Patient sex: F
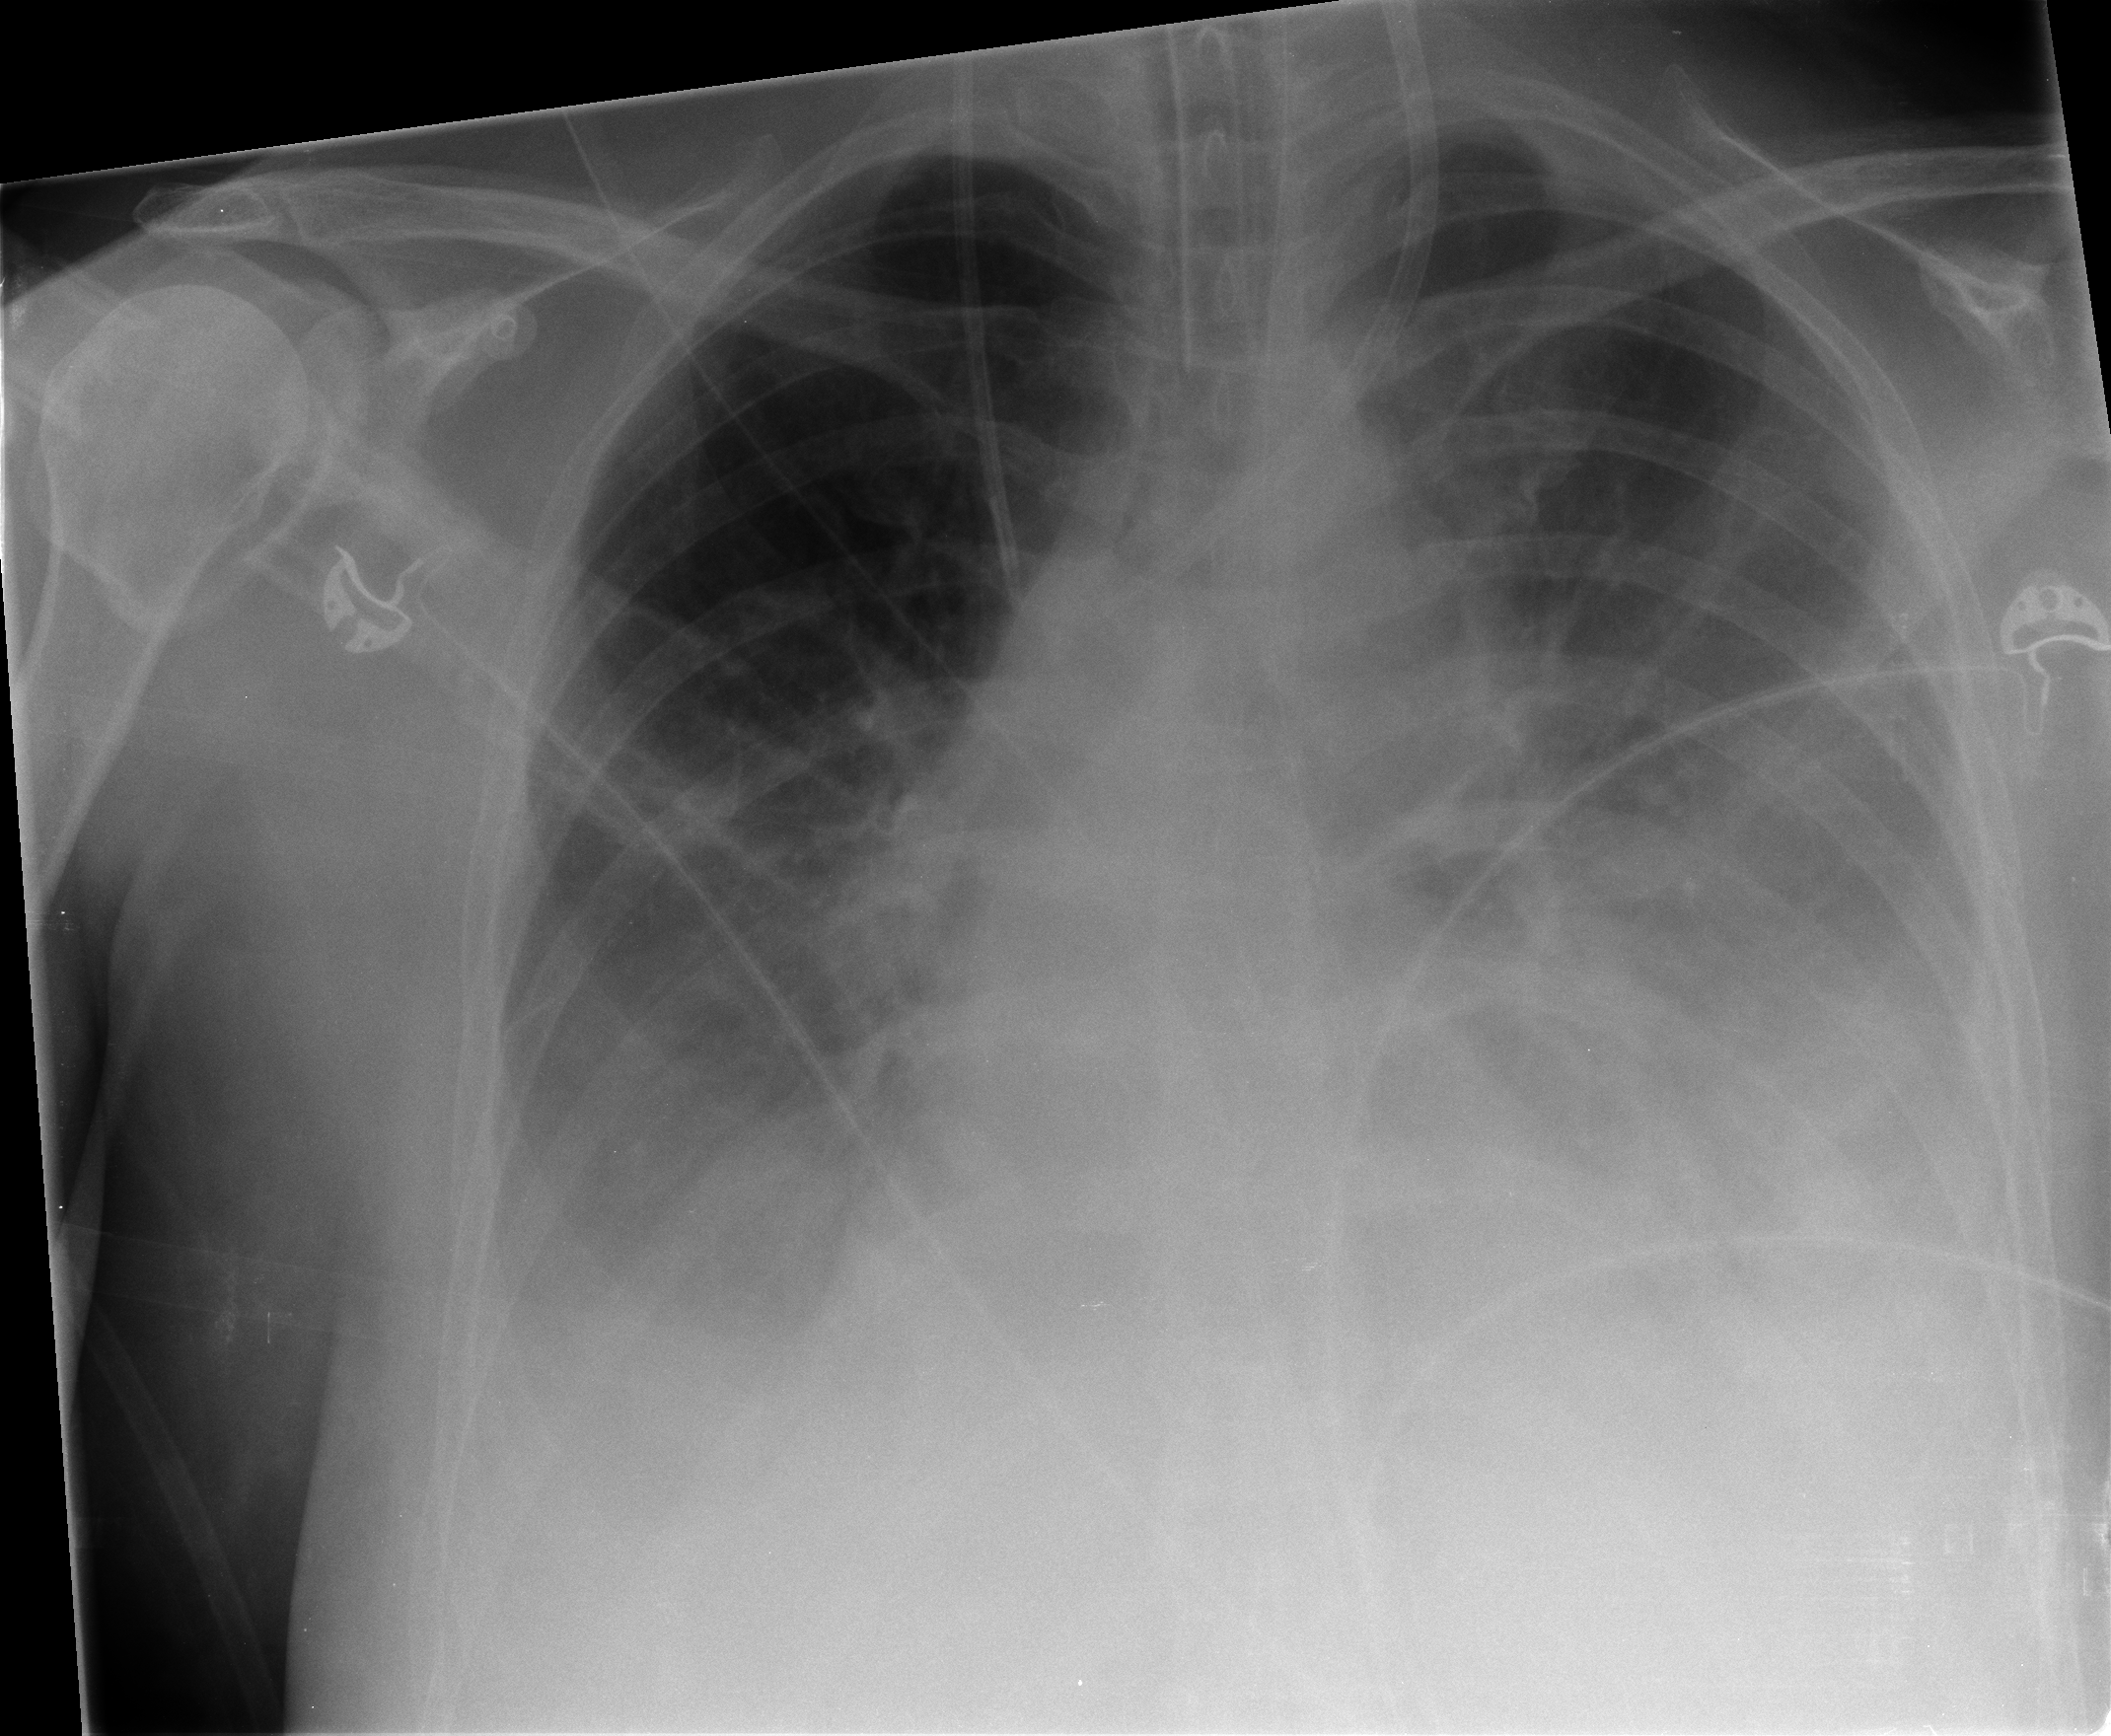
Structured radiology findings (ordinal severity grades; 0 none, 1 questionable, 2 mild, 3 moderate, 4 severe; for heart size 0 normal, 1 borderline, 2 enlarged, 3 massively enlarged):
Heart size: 1
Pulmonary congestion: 2
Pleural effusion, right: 2
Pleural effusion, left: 3
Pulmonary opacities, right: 2
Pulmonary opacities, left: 2
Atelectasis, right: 2
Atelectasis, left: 3